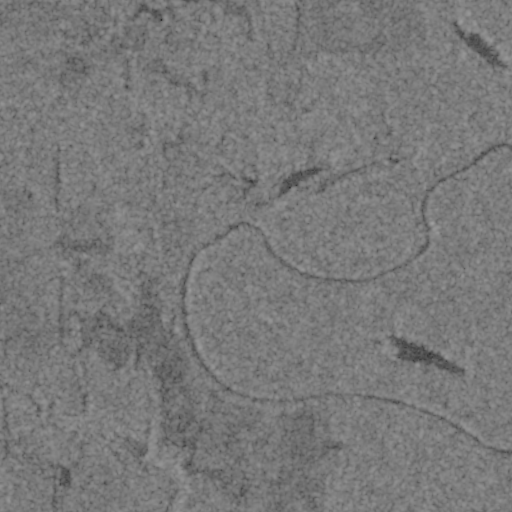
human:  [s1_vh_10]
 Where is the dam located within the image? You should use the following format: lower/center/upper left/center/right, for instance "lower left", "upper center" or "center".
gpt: The dam is located in the center of the image.
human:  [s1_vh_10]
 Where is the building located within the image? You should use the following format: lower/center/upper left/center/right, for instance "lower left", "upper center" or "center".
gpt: The building is located in the center left of the image.
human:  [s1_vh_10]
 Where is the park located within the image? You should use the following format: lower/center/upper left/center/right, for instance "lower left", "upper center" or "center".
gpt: There is no park in the image.

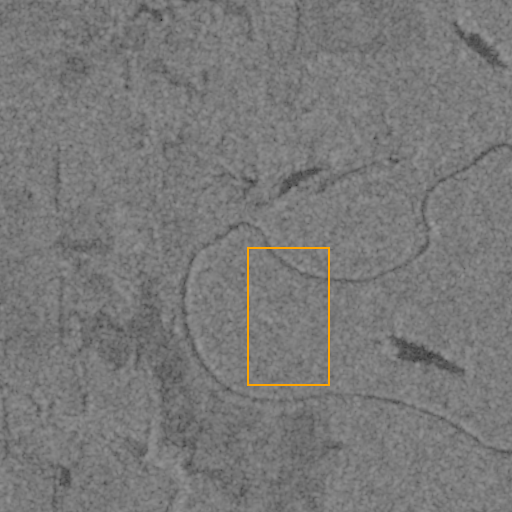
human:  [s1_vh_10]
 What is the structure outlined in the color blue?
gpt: There is no blue outline.
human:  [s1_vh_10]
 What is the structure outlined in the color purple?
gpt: There is no structure outlined in purple.